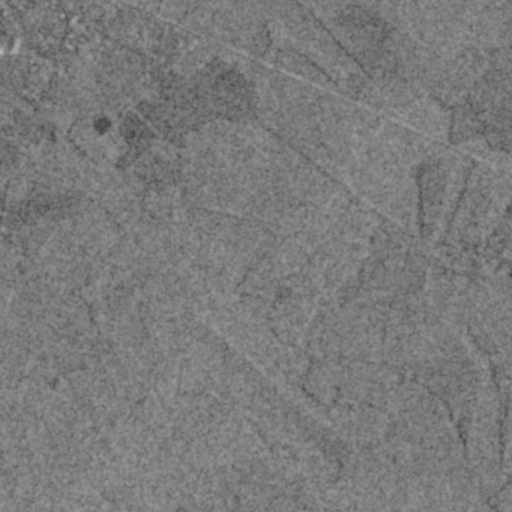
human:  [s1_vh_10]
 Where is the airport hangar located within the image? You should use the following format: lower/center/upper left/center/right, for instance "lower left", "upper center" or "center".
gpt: The airport hangar is located in the lower right of the image.
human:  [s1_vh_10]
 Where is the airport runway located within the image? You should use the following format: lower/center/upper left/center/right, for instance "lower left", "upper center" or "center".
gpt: The airport runway is located in the lower right of the image.
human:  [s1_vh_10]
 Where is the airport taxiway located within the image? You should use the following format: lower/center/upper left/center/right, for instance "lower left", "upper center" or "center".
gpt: The airport taxiway is located in the lower right of the image.
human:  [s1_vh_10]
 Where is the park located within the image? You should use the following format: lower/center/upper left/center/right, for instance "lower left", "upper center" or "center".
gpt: The park is located in the upper left of the image.
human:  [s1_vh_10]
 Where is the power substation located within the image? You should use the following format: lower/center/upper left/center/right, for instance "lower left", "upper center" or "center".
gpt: The power substation is located in the upper left of the image.
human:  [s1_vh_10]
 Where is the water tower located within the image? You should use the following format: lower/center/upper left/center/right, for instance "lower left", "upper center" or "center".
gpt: The water tower is located in the upper left of the image.
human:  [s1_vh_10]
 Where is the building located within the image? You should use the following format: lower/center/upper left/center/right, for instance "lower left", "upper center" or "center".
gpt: The building is located in the lower right of the image.
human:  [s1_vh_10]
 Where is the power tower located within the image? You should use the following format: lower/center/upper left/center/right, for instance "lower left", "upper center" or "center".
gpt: There is no power tower in the image.

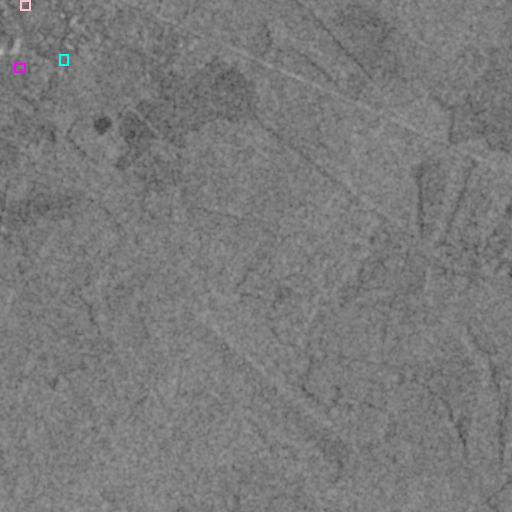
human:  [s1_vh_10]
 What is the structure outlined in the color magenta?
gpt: The structure outlined in magenta is a park.
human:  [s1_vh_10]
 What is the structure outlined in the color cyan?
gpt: The structure outlined in cyan is a power substation.
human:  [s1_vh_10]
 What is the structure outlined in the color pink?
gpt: The structure outlined in pink is a building.
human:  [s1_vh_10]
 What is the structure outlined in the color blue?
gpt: There is no blue outline.